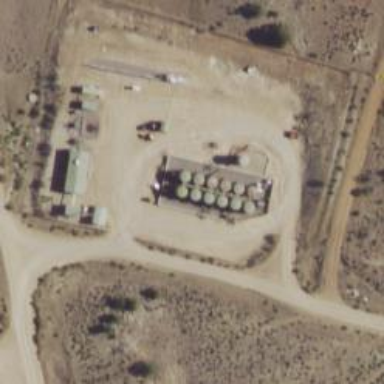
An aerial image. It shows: Storage tank with man-made structure.